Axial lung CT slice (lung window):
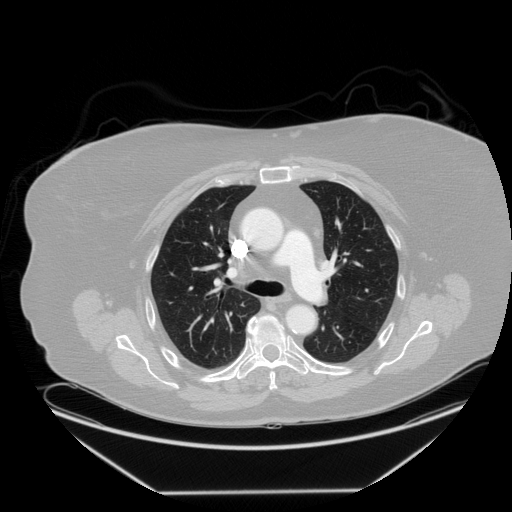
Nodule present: no